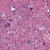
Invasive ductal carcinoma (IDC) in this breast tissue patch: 0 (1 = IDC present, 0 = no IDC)